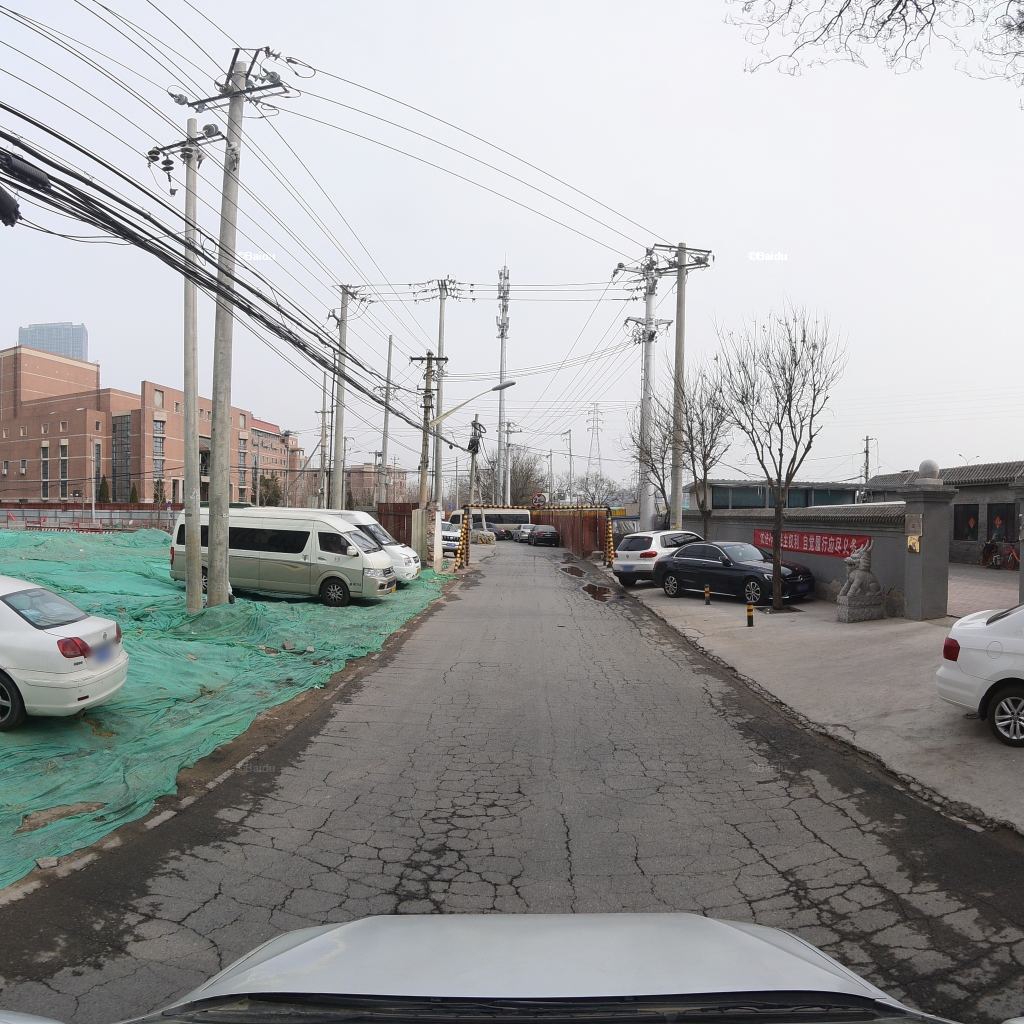
Region: Fengtai
Road damage annotations: alligator crack